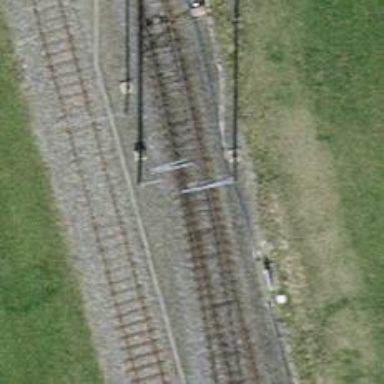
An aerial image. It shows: Single-track electrified railway with contact line. It is spur line for service.